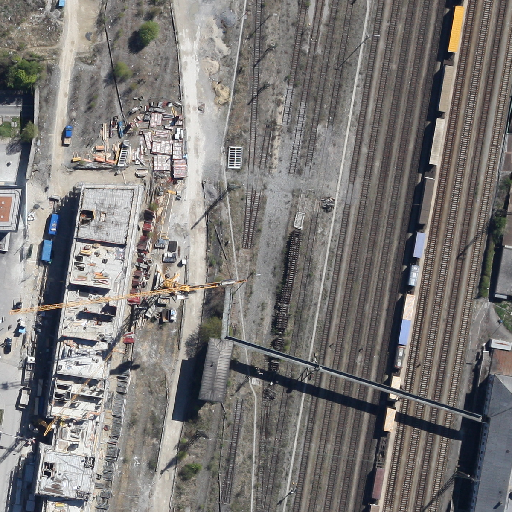
Referring expression: trailer